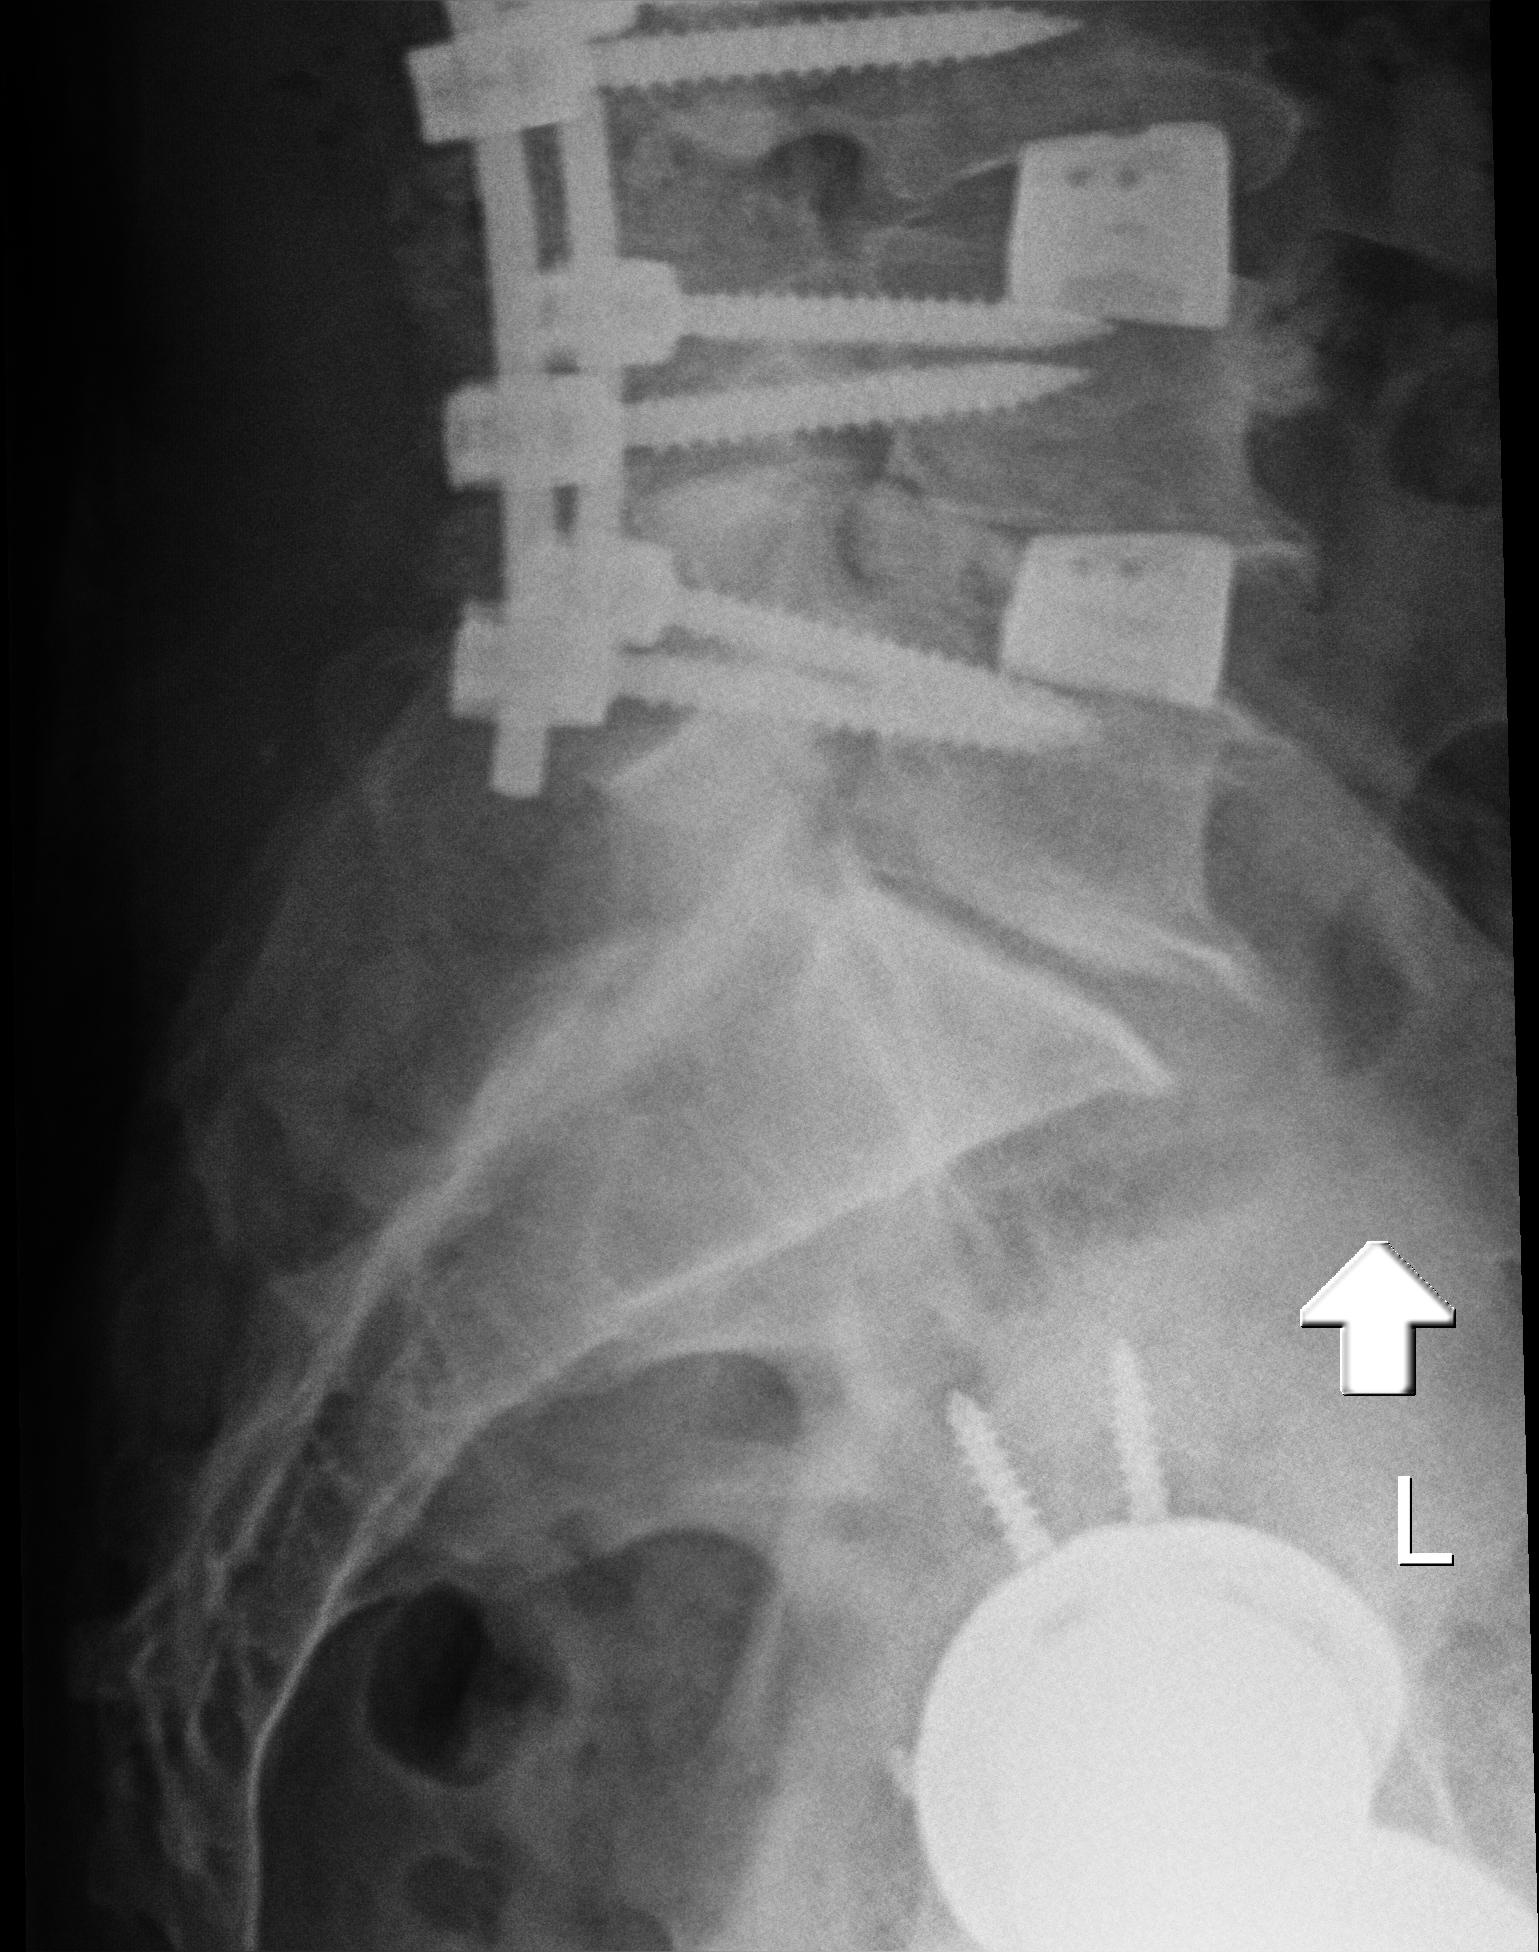
View: LATERAL